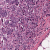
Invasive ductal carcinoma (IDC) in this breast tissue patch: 1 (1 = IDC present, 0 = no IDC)